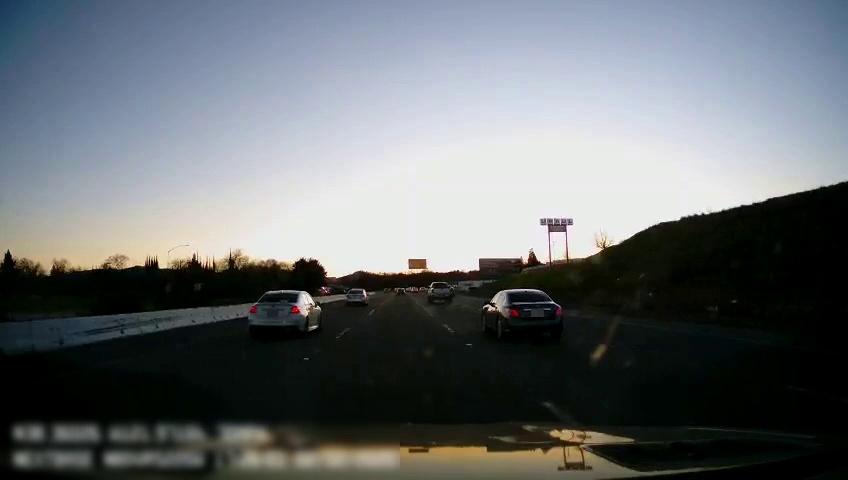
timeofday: Dusk/Dawn/Twilight
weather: Cloudy
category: Drivable Space
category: Vehicles | Car
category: Vehicles | Truck
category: Vehicles | Car
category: Lanes | Alternate Lane
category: Lanes | Current Lane
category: Lanes | Current Lane
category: Lanes | Alternate Lane